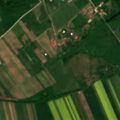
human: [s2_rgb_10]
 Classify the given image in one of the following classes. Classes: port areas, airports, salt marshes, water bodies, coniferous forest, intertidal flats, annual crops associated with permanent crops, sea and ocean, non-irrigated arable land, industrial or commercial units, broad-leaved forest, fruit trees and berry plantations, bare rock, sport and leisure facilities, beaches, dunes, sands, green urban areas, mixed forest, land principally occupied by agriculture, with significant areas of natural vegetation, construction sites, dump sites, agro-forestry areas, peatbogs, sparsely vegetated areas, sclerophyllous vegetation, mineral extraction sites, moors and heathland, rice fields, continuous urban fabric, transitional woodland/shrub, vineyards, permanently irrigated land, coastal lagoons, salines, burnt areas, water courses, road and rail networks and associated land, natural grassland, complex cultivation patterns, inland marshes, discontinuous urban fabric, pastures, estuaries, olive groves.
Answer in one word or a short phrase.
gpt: non-irrigated arable land, vineyards, pastures